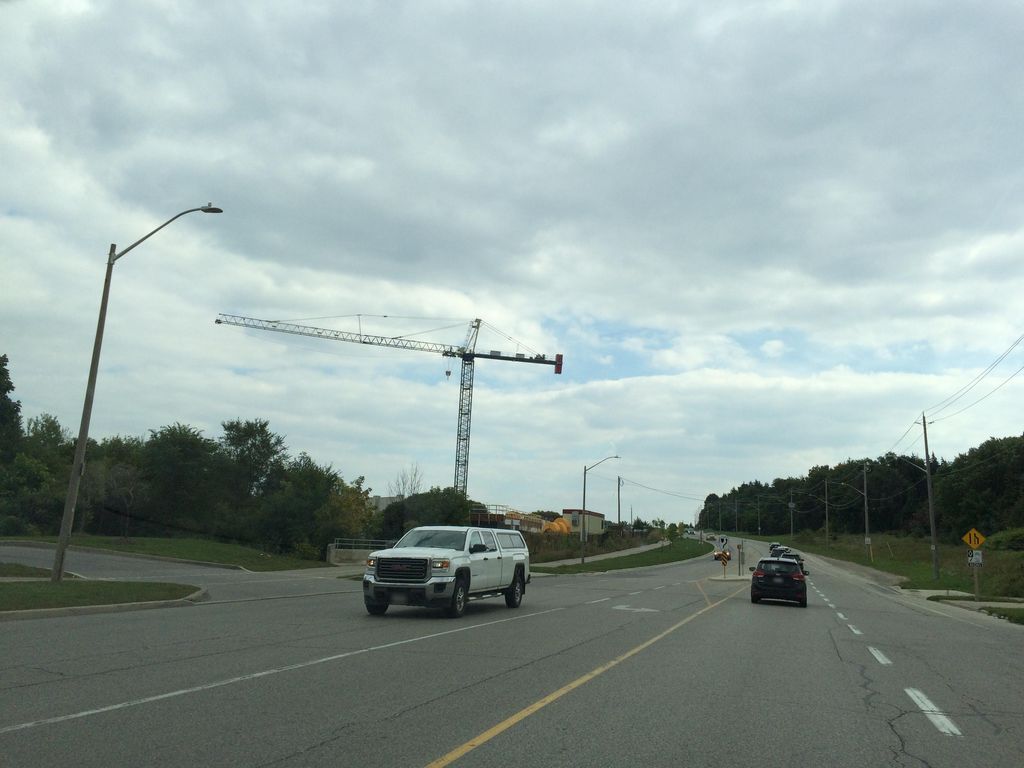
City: kitchener-waterloo